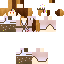
A female human skin with pale skin, wearing brown long hair dressed in a blue tshirt and brown pants, featuring a closed mouth.